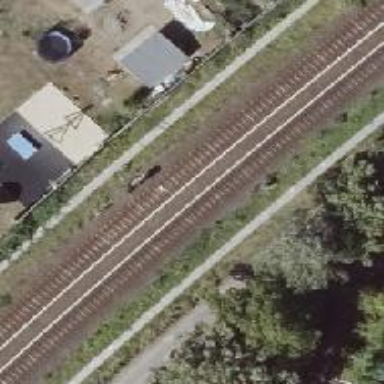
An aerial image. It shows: Railway signal.